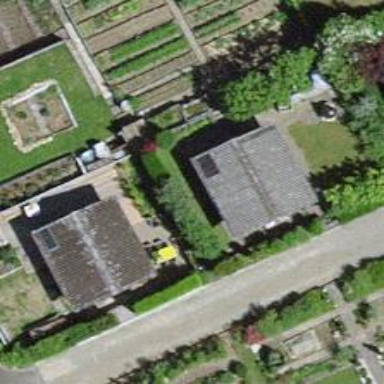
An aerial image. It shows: Allotment house.